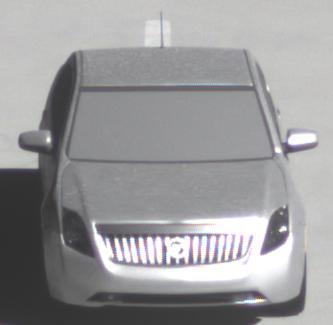
Make: Mercury
Model: Milan
Detailed model: -
Model produced from: 2009
Model produced until: 2010
Doors: 4
Color: white
Road condition: wet road
Daytime: midday
Contrast: high contrast